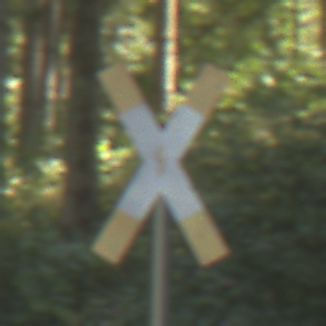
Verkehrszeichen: Andreaskreuz
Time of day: MorningAfternoon
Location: Outdoor (Nature)
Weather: Clear
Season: NotSpecified
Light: Natural